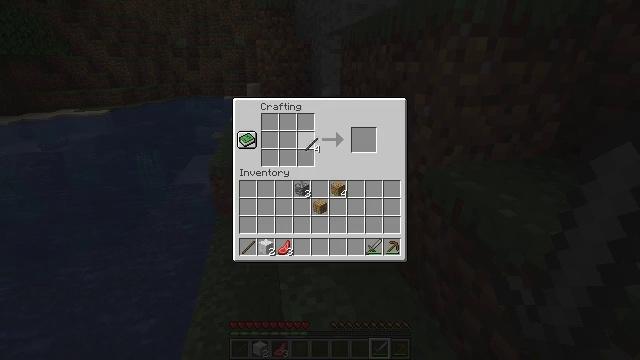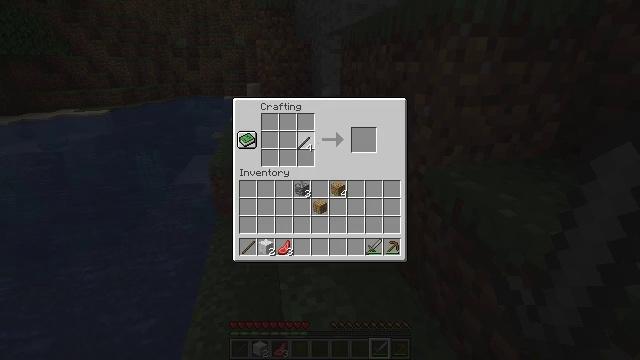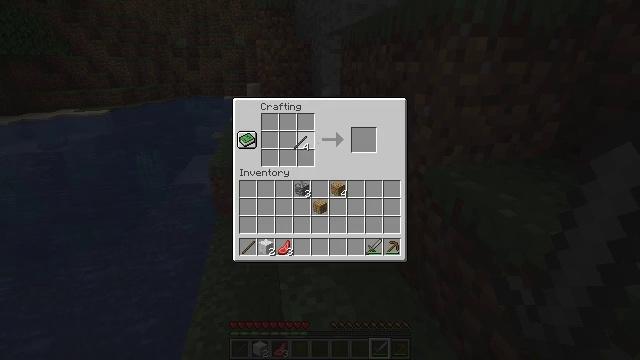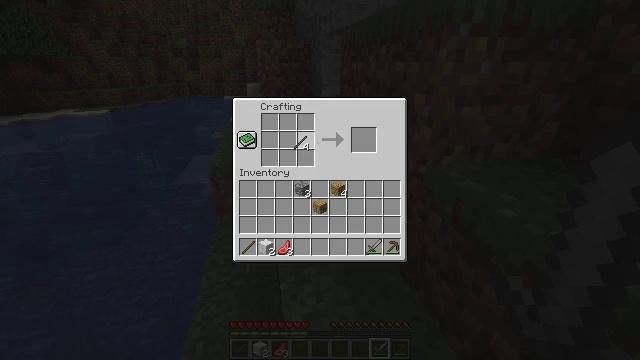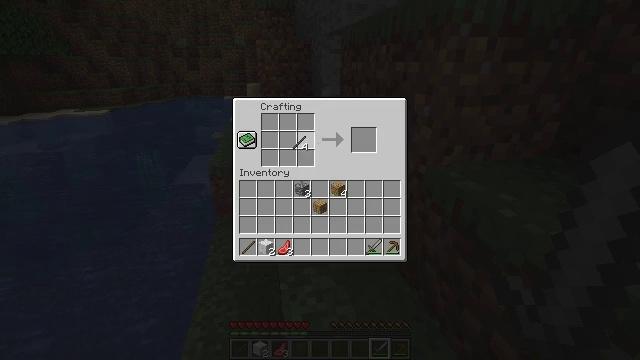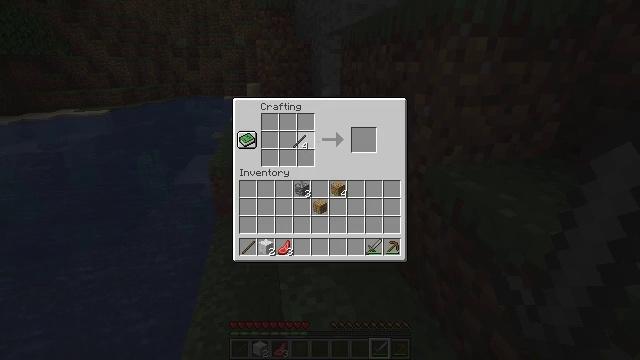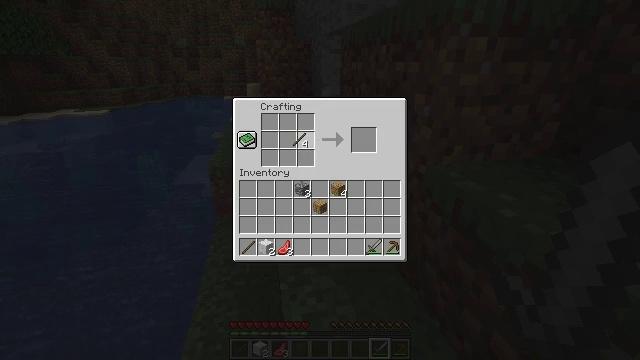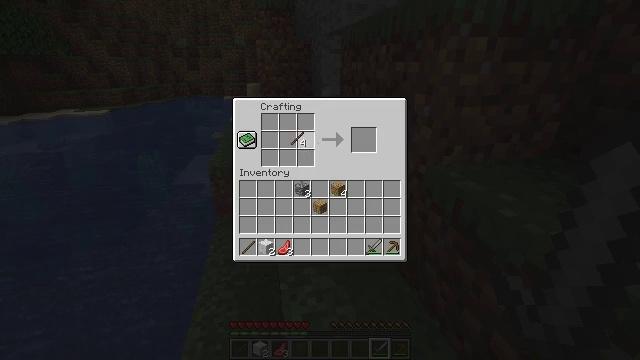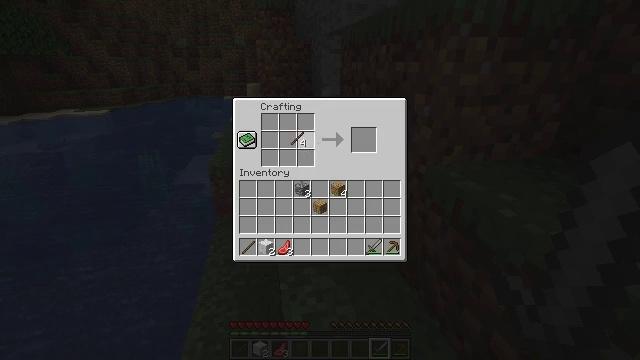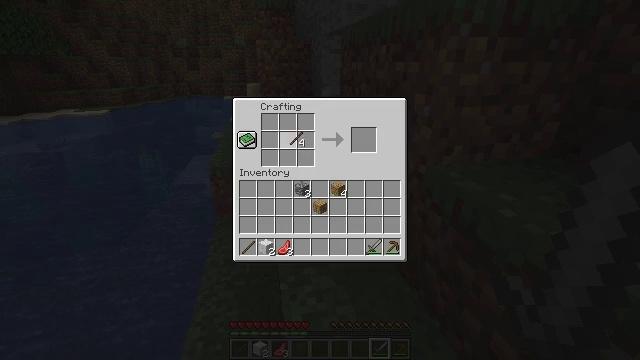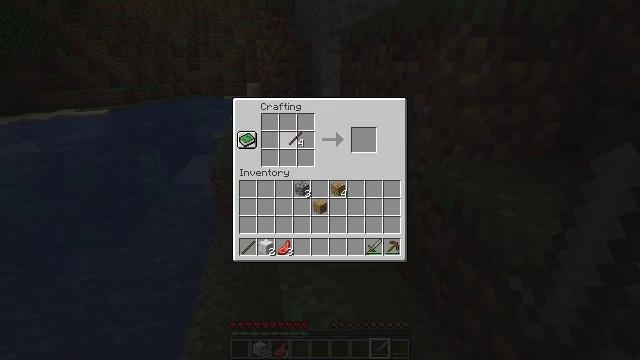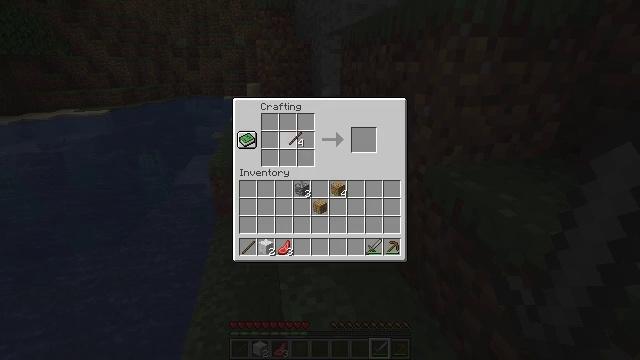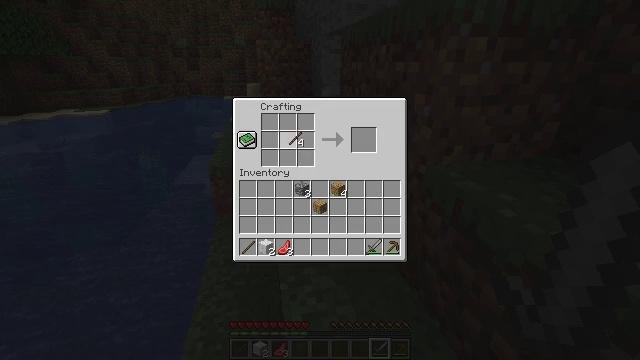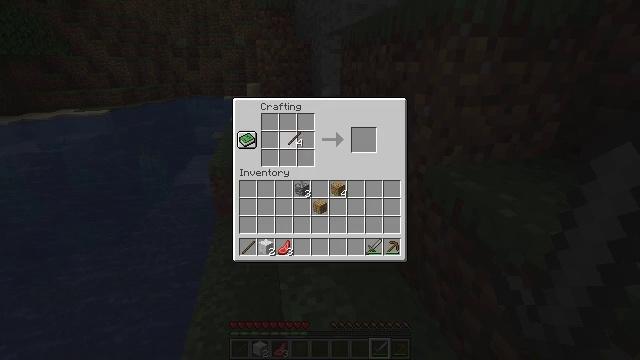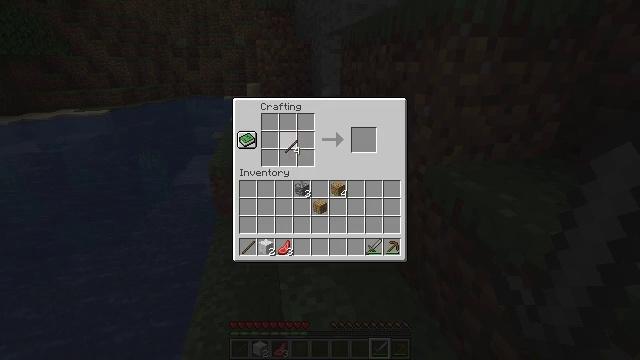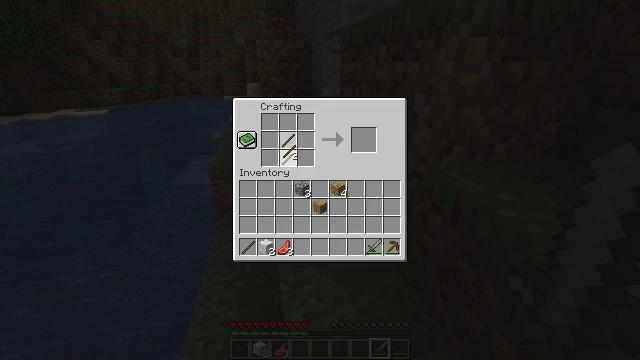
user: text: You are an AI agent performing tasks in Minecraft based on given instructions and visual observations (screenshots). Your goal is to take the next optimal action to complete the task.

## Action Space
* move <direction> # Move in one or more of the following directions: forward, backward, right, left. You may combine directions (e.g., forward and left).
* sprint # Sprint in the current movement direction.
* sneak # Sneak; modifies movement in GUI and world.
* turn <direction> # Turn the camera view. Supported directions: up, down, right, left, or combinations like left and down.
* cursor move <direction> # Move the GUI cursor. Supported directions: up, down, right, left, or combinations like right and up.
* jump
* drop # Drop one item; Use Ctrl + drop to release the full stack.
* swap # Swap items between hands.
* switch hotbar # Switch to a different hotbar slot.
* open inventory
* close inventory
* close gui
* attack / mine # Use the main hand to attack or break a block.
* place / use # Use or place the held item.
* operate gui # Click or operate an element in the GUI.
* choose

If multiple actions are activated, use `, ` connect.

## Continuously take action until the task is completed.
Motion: motion action
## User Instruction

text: Craft a stone pickaxe with cobblestones and sticks.
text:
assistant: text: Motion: cursor move left, open gui
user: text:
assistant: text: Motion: no_op
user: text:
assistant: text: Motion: no_op
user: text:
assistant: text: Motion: no_op
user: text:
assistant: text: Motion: no_op
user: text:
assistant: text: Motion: no_op
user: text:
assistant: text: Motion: no_op
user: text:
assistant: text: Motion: no_op
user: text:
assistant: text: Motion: no_op
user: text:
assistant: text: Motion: no_op
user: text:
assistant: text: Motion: choose
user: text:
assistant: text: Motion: choose
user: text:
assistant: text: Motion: choose
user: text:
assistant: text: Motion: cursor move down, choose
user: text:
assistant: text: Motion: choose
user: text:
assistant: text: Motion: choose
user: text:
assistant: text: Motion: no_op
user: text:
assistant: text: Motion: no_op
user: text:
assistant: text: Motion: cursor move down
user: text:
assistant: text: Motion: cursor move down
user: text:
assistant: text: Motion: no_op
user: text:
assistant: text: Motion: no_op
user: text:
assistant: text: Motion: no_op
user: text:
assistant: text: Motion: no_op
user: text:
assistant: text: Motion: operate gui
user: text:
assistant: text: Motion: operate gui
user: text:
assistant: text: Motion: operate gui
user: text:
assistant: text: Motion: no_op
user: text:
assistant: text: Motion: cursor move right
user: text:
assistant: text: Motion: cursor move right